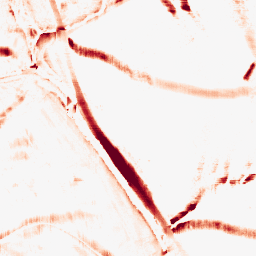
Category: morphological
Decomposition family: morphological_square
Decomposition parameters: operation: opening
size: 15
Upsampling method: quartic
Upsampling parameters: scale: 4
Upsampling scale: 4